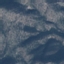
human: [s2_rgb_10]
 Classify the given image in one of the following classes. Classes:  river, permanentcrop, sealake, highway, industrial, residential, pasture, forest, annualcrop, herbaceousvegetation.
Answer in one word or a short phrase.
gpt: HerbaceousVegetation